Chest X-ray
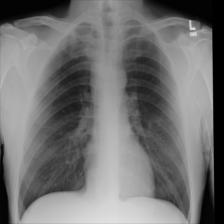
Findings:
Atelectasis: negative
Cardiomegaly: negative
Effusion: negative
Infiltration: negative
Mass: negative
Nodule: negative
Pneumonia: negative
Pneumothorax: negative
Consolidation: negative
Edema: negative
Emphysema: negative
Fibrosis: negative
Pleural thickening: negative
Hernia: negative